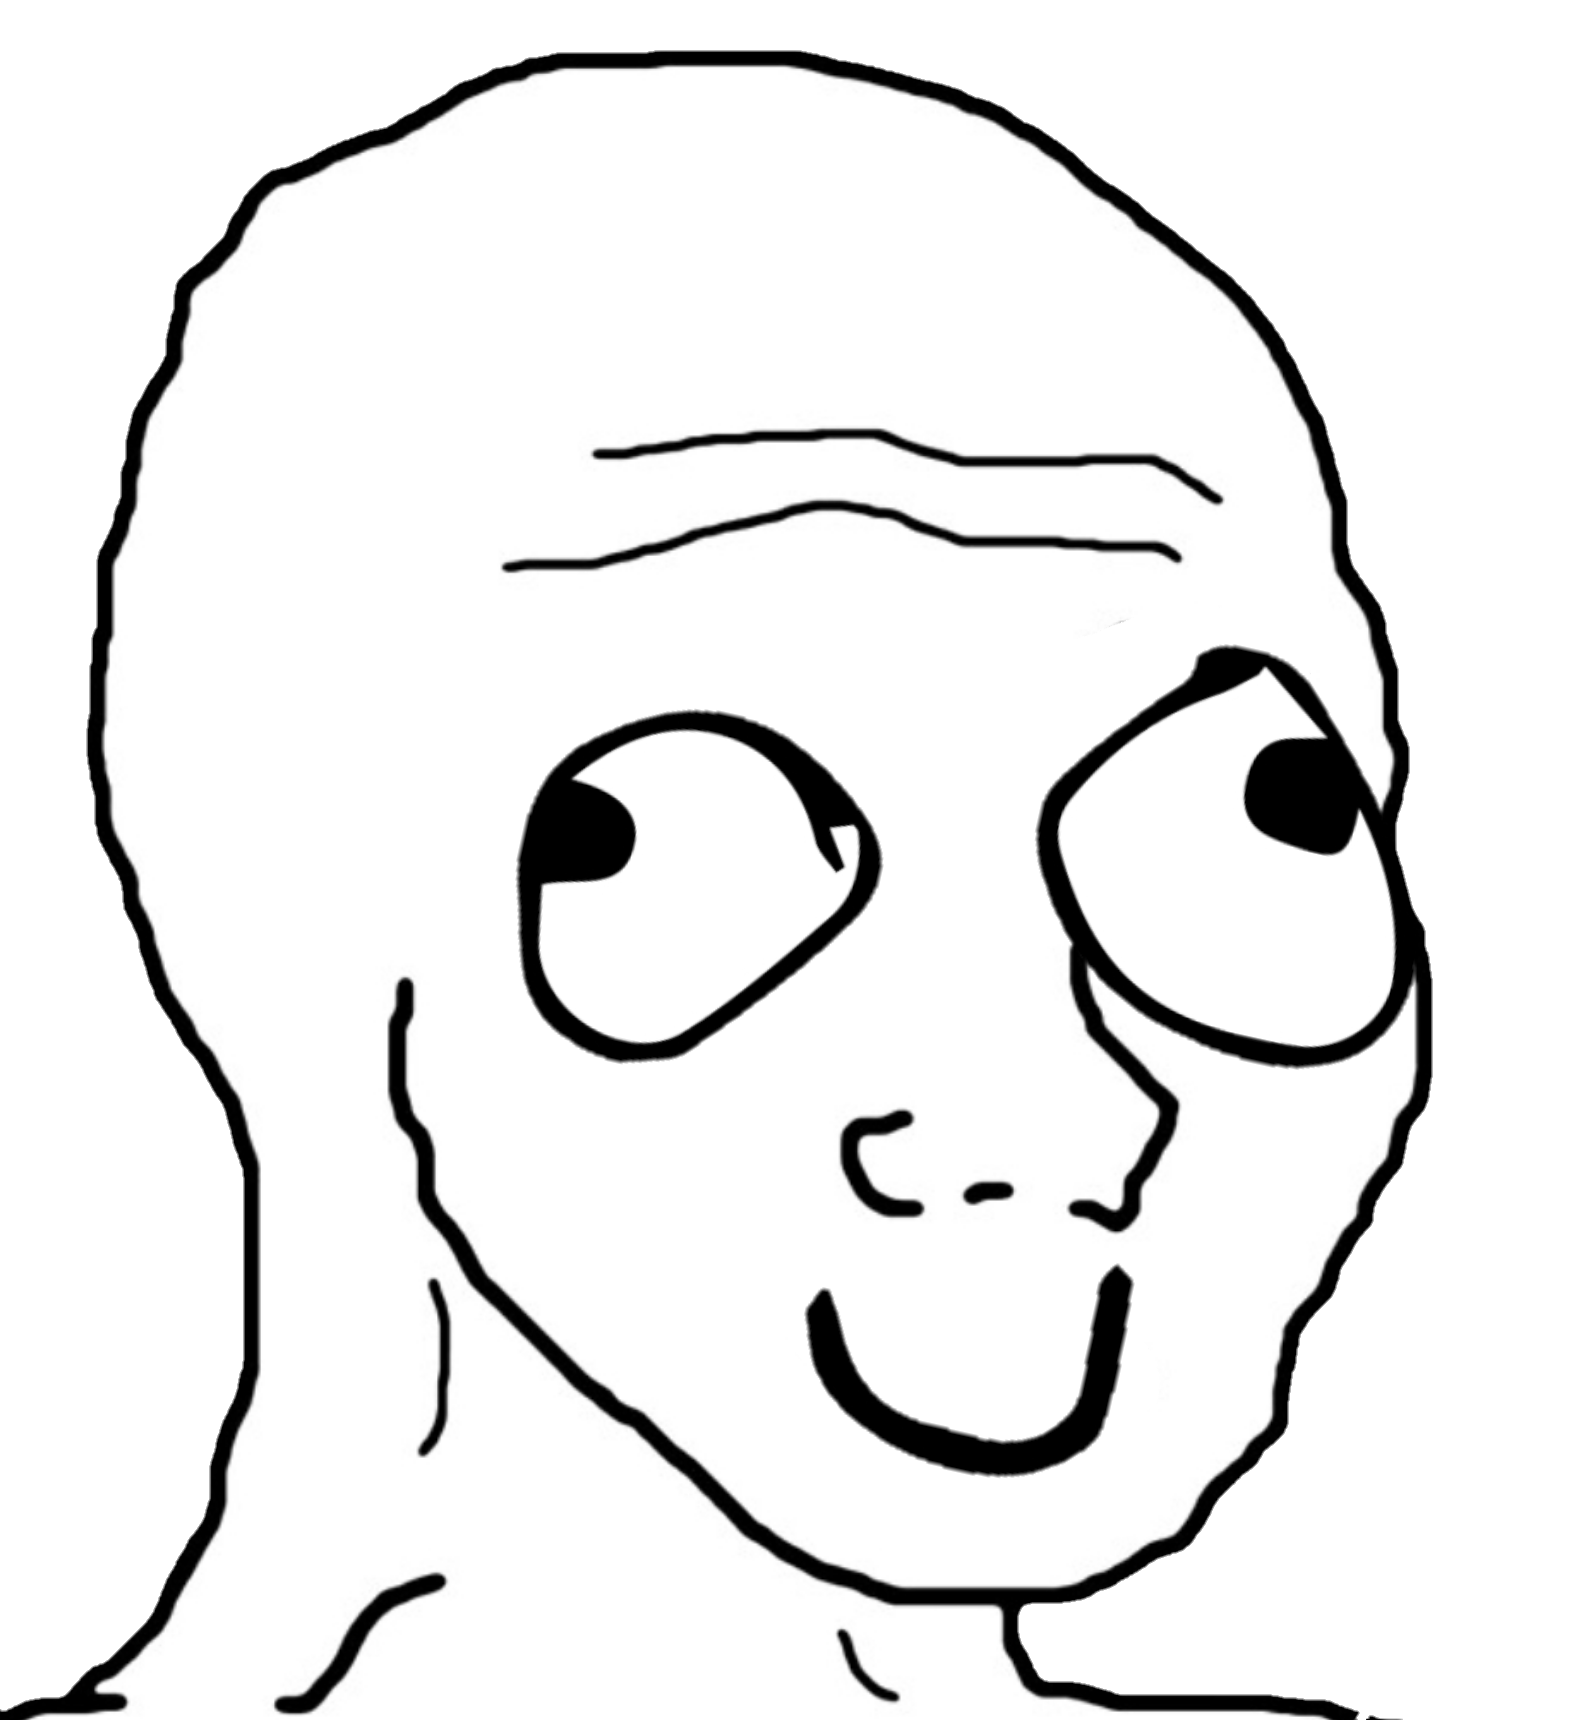
Label: 5_Brainlet